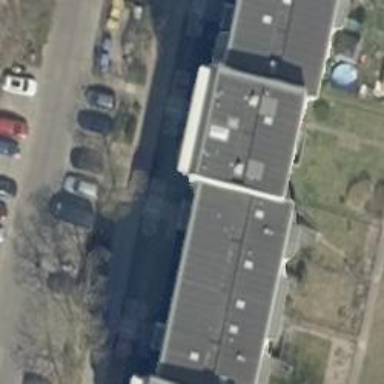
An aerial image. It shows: Apartment building with flat roof.